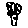
Label: tree